Question: I am having trouble formulating a query to get the desired output.
This query involves one table and two columns.
First column 'bld_stat' has 4 different values 'Private', 'public', 'Public-Abandoned', 'Private-Abandoned' the other column 'bld_type', 'single_flr', 'multi_flr', 'trailer', 'Whs'.
I need to get results that look like this:

So far I can get the first two columns but after that I have not been able to logically get a query to work
'''
SELECT bld_stat, COUNT(grade) AS single_flr
FROM (SELECT bld_stat,bld_type
FROM bld_inventory WHERE bld_type = 'single_flr') AS grade
GROUP BY bld_stat,bld_type,grade
'''
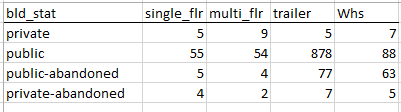
Answer: The term you are going for is pivoting. I think this should work...no need for the subquery, and I've changed your group by to only bld_stat
'''
SELECT bld_stat,
sum(case when bld_type = 'singl_flr' then 1 else 0 end) AS single_flr,
sum(case when bld_type = 'multi_flr' then 1 else 0 end) AS multi_flr,
sum(case when bld_type = 'trailer' then 1 else 0 end) AS trailer,
sum(case when bld_type = 'whs' then 1 else 0 end) AS WHS
FROM bld_inventory
GROUP BY bld_stat
'''